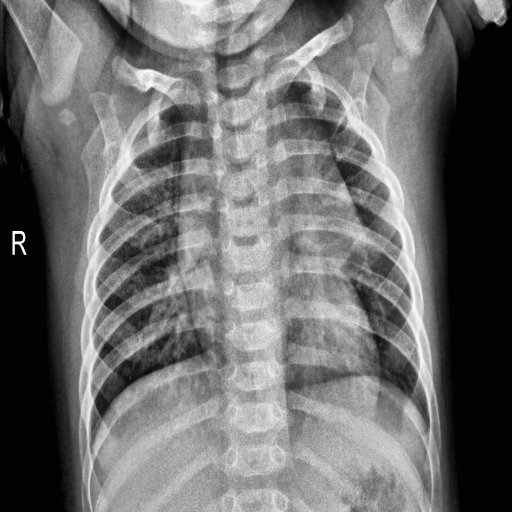
Finding: NORMAL